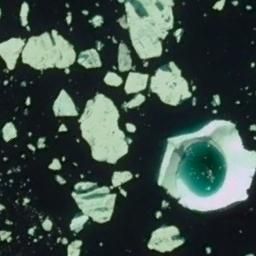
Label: sea_ice